Question: I'm trying to plot a K-Means cluster to analyze different categories of products based on their inventory average and sold quantity.
All values are non-negative and of the same measurement unit.
I don't know what I did wrong and the results contain point with negative values. Actually, I believe all the points given in the plot aren't actual valid points from my data.

Here is my code:
'''
reduced_dataset = dataset[1:20, 4:5]
# Using the elbow method to find the optimal number of clusters
wcss = vector()
for (i in 1:10) wcss[i] = sum(kmeans(reduced_dataset, i)$withinss)
plot(1:10,
wcss,
type = 'b',
main = paste('The Elbow Method'),
xlab = 'Number of clusters',
ylab = 'WCSS')
# As a result, number of clusters should be 2
# Fitting K-Means to the dataset
kmeans = kmeans(x = reduced_dataset, centers = 2)
y_kmeans = kmeans$cluster
# Visualising the clusters
library(cluster)
clusplot(reduced_dataset,
y_kmeans,
lines = 0,
shade = TRUE,
color = TRUE,
labels = 2,
plotchar = FALSE,
span = TRUE,
main = paste('Clusters of categories - NOT ON SALE'),
xlab = 'Average Sold Quantity',
ylab = 'Average Inventory')
dput(reduced_dataset):
structure(list(Avg_Sold_No_Promo = c(0.255722695, 1.139983236,
0.458651842, 0.784966698, 1.642746914, 0.115264798, 7.50338696,
0.487603306, 1.023373984, 0.956099815, 1.505901506, 0.253837072,
0.834963325, 0.880898876, 6.527699531, 11.54054054, 3.44077135,
0.750182882, 0.251033058, 1.875698324), Avg_Inventory_No_Promo =
c(6.068672335,
22.57865326, 9.<PHONE>, 11.56137012, 28.47530864, 7.485981308,
<PHONE>, 11.<PHONE>, 22.80792683, 40.63863216, 41.73463573,
10.87603306, 35.87408313, 46.<PHONE>, <PHONE>, <PHONE>,
<PHONE>, 78.<PHONE>, 9.65857438, <PHONE>)), .Names =
c("Avg_Sold_No_Promo",
"Avg_Inventory_No_Promo"), row.names = c(NA, 20L), class = "data.frame")
'''
Can someone please help me?
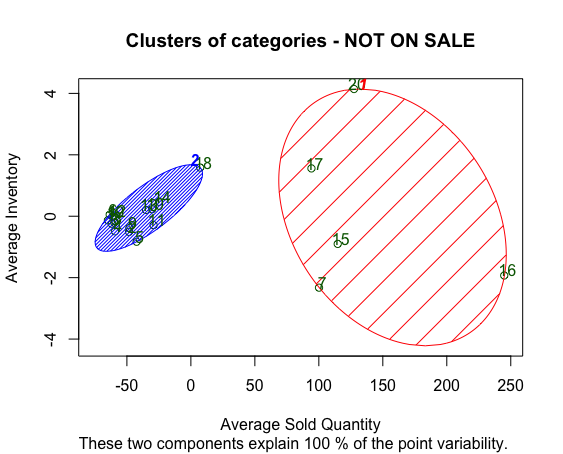
Answer: The 'clusplot' function does this automatically.
It is called PCA, and that is also why you get the line with the variability explained there.